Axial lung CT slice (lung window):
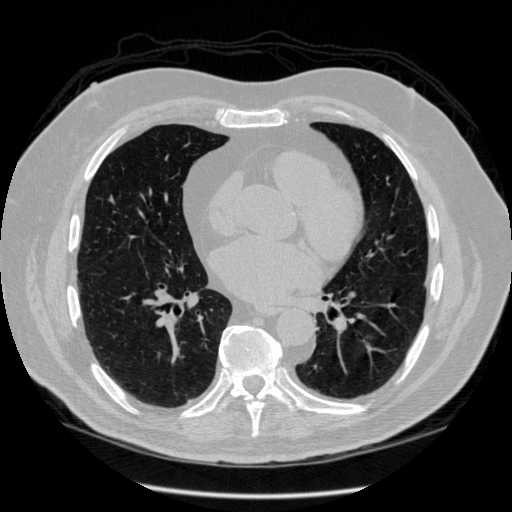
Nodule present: no